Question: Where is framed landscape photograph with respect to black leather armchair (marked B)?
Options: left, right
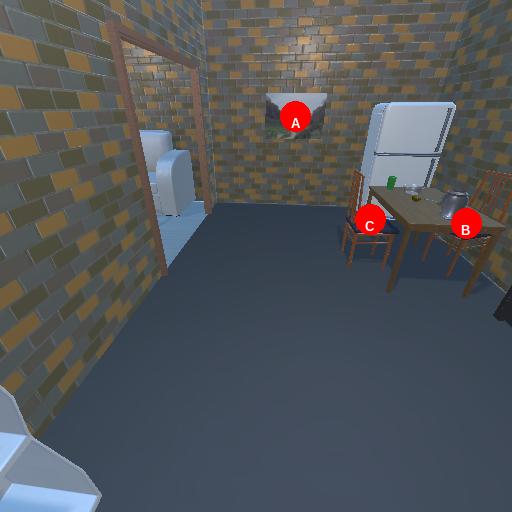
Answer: left